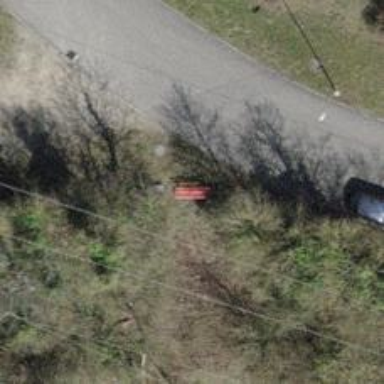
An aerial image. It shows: Red bench.